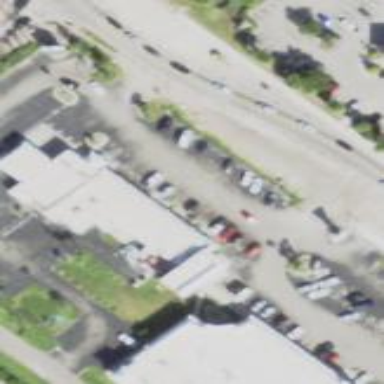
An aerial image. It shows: Commercial building.